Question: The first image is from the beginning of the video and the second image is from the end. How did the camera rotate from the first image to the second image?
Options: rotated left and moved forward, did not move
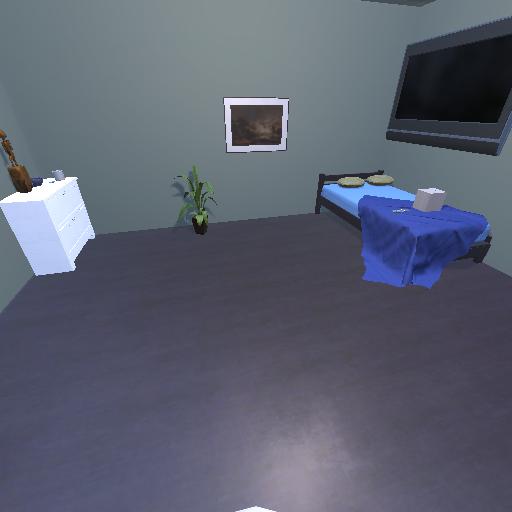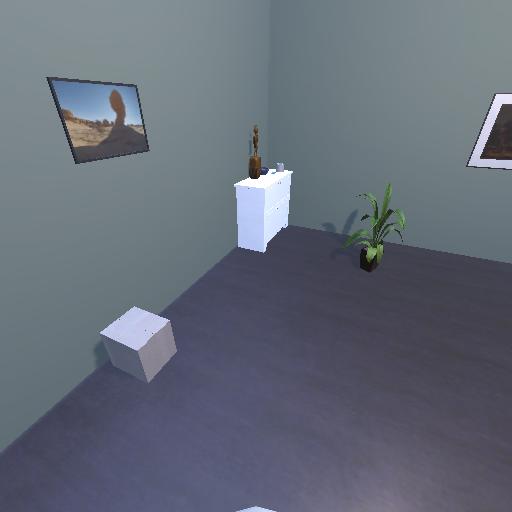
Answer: rotated left and moved forward